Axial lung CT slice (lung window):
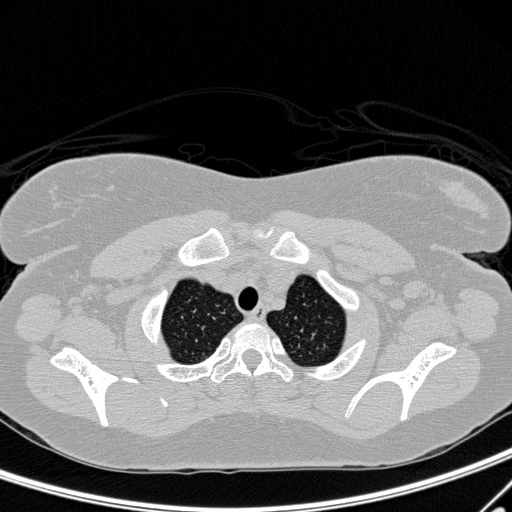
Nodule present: no